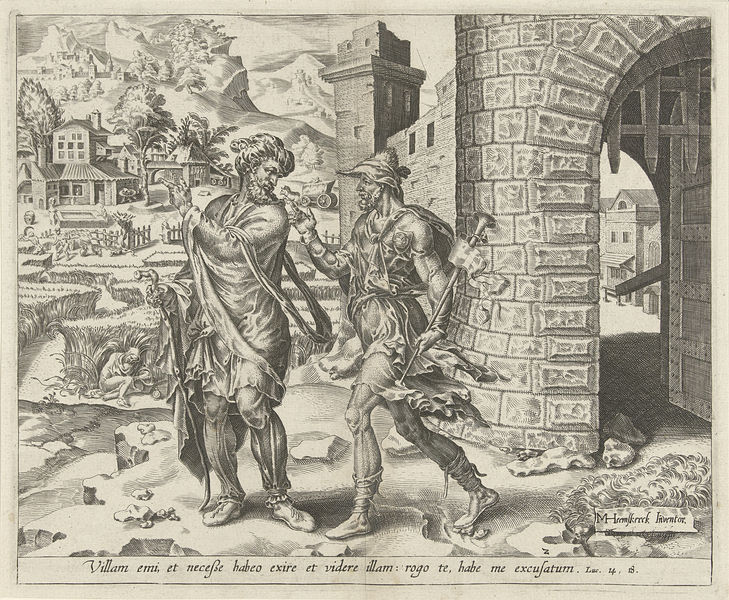
Titel: Eerste voorwendsel: de nieuwe akker
Künstler: Dirck Volckertsz Coornhert
Standort: Amsterdam
Institution: Rijksmuseum
Schlagwörter: baum, berg, mann, bäume, fluss, stadt, finger, hut, männer, zeichnung, haus, weg, arm, steine, felder, häuser, turm, schrift, berge, mauer, grafik, inschrift, sandalen, tor, panorama, geld, druck, radierung, stich, text, stadttor, hermes, reisender, merkur, posaune, latein, aussatz